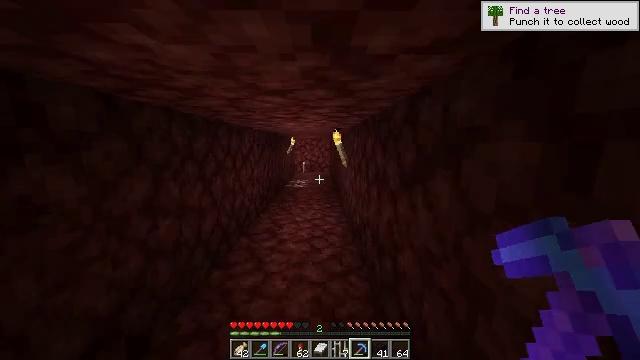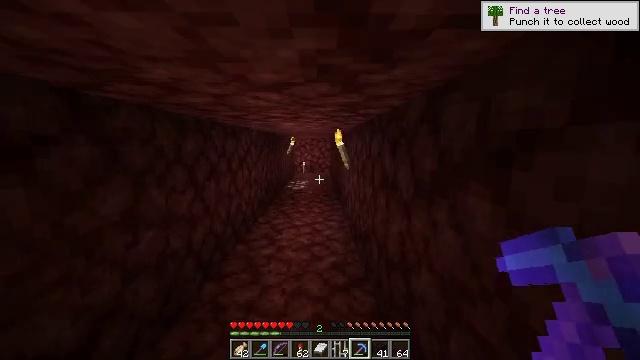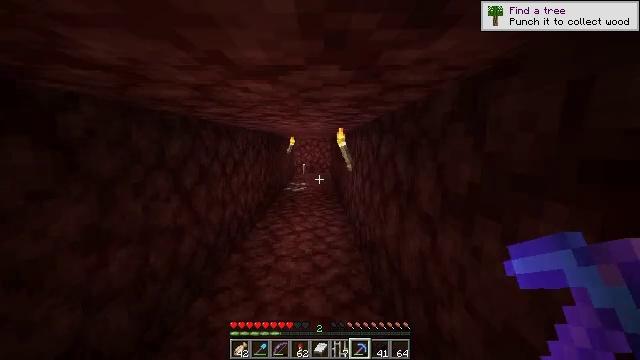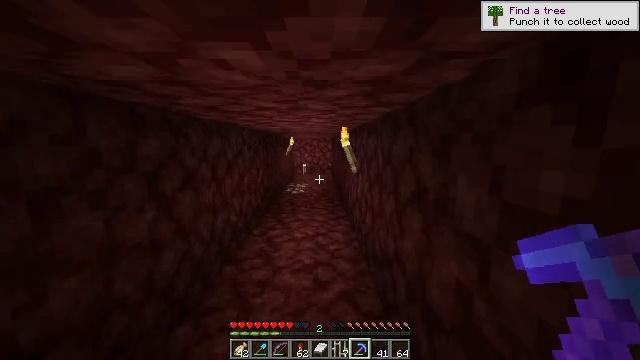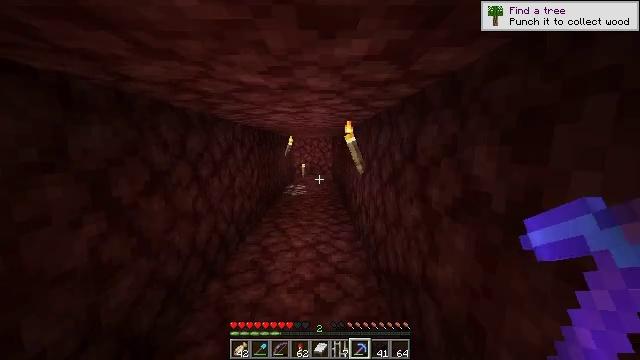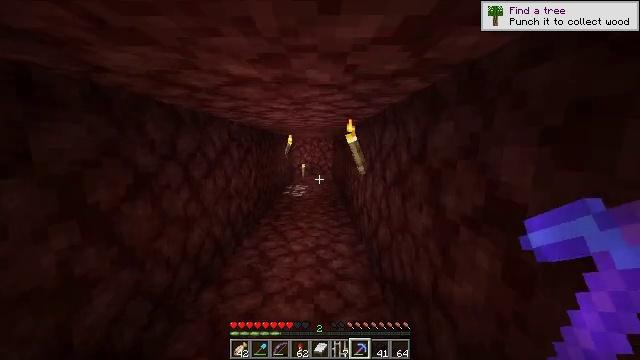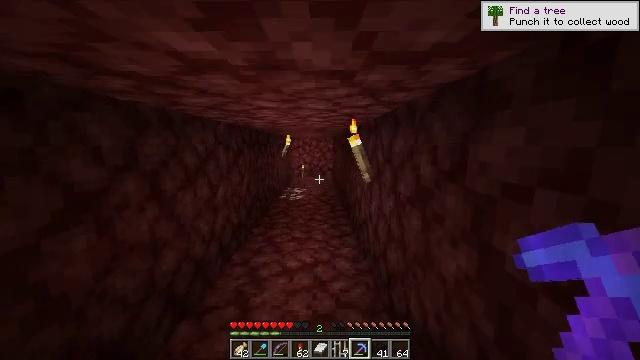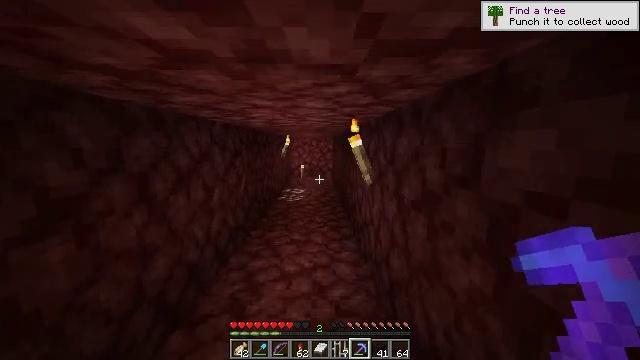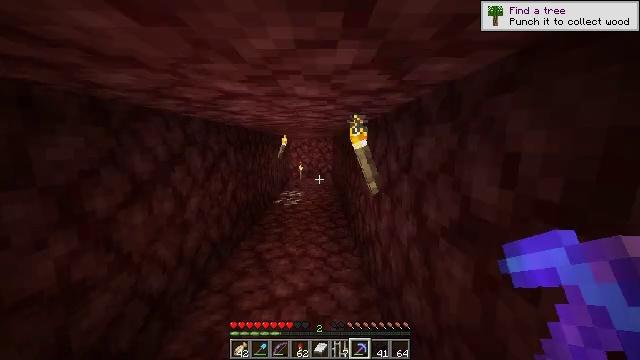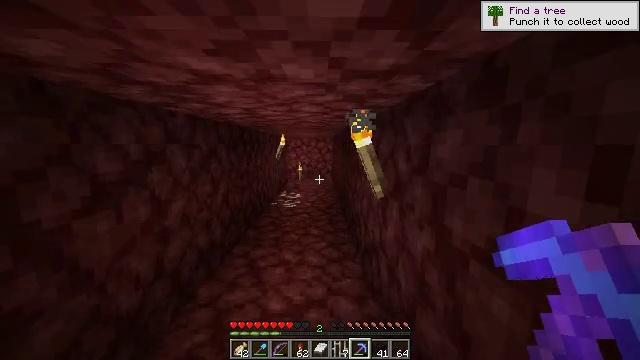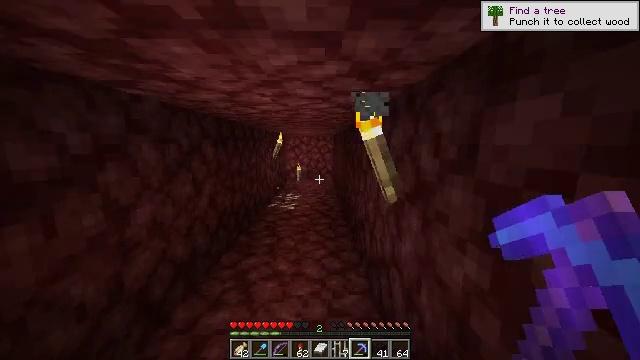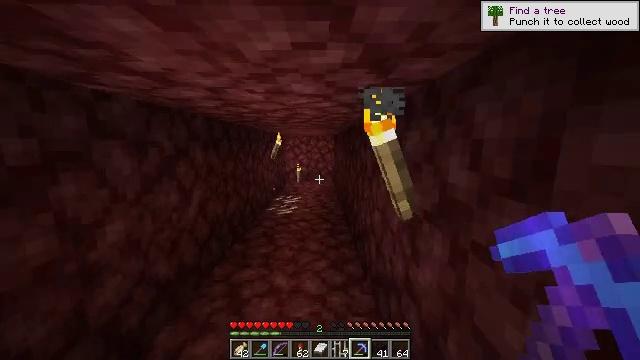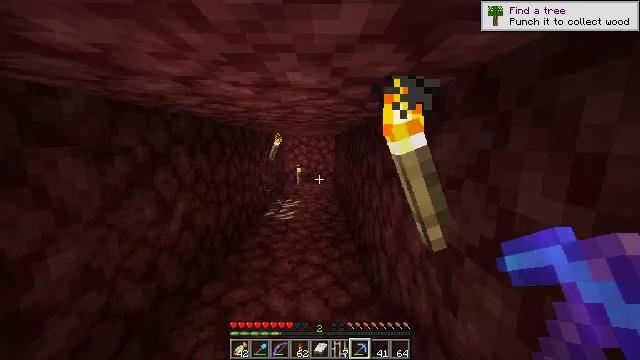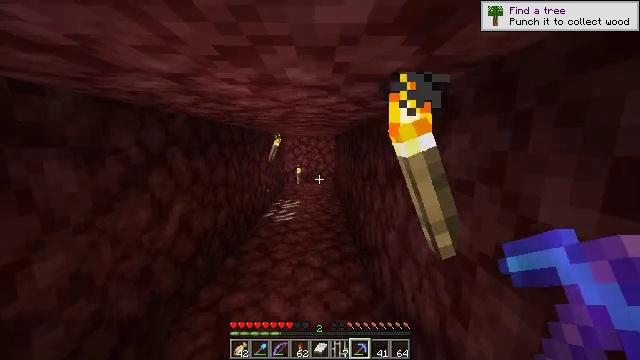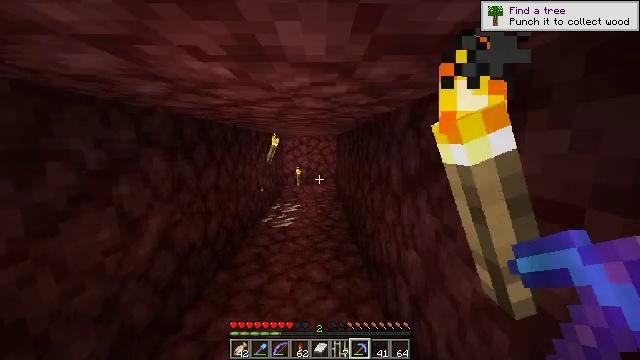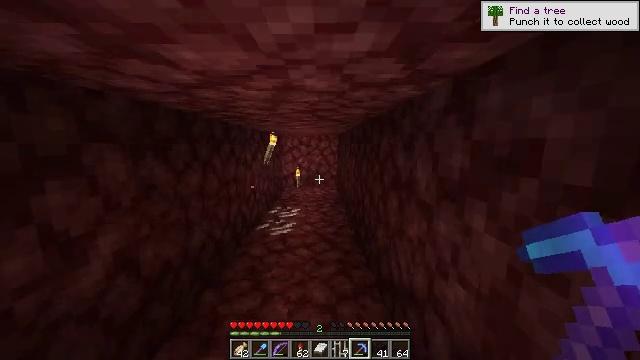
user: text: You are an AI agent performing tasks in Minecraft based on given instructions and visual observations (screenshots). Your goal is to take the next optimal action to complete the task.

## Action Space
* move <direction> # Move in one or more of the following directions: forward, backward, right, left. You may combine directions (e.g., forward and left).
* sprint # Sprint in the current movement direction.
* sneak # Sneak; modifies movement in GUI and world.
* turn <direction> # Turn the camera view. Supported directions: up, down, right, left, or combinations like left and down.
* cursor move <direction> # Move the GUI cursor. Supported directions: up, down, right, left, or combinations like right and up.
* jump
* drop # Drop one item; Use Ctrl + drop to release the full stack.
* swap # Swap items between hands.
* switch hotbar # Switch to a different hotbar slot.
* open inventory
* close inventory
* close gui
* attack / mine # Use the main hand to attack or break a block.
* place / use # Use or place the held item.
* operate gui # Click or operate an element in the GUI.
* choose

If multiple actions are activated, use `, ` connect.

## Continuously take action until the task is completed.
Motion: motion action
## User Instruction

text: Break the nether bricks in a fortress.
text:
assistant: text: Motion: move forward
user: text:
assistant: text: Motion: move forward
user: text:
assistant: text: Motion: move forward
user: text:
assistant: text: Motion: move forward
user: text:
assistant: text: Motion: move forward
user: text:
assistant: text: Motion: move forward
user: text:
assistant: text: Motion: move forward
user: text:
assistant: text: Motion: move forward
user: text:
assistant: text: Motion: move forward
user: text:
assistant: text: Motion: move forward
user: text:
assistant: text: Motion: move forward
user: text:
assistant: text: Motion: move forward
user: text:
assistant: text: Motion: move forward
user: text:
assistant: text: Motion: move forward
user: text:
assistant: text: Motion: move forward
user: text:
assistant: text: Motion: move forward
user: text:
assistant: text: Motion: move forward
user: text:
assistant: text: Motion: move forward
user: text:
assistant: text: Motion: move forward
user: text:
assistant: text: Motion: move forward
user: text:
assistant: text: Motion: move forward
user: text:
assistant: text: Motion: move forward
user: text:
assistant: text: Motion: move forward
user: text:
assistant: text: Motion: move forward
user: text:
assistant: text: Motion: move forward
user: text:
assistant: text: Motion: move forward
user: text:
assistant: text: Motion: move forward
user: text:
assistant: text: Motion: move forward
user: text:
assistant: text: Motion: move forward
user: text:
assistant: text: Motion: move forward